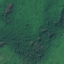
Land use / land cover: Forest